You are looking at the continuous-wavelet transform of a rotating shaft's vibration signal. Based on the visible evidence, which rotor condition applies: normal, misalignment, unbalance, looseness?
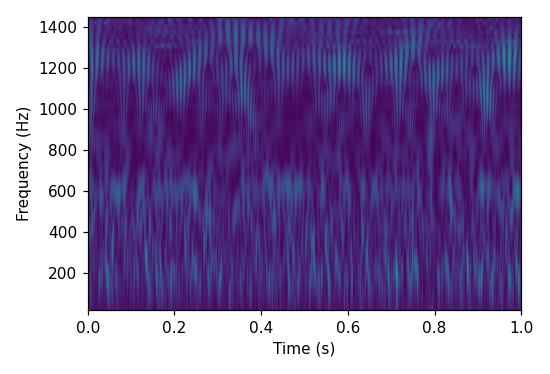
Answer: misalignment